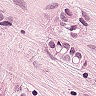
Metastatic tissue present: yes